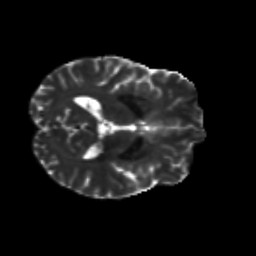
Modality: T2w
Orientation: axial
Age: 37
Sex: female
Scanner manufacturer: siemens
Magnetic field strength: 3 T
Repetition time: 8.6 s
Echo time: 0.095 s